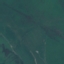
Land use / land cover class: Pasture